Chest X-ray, AP view. Patient: 70 years old, sex M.
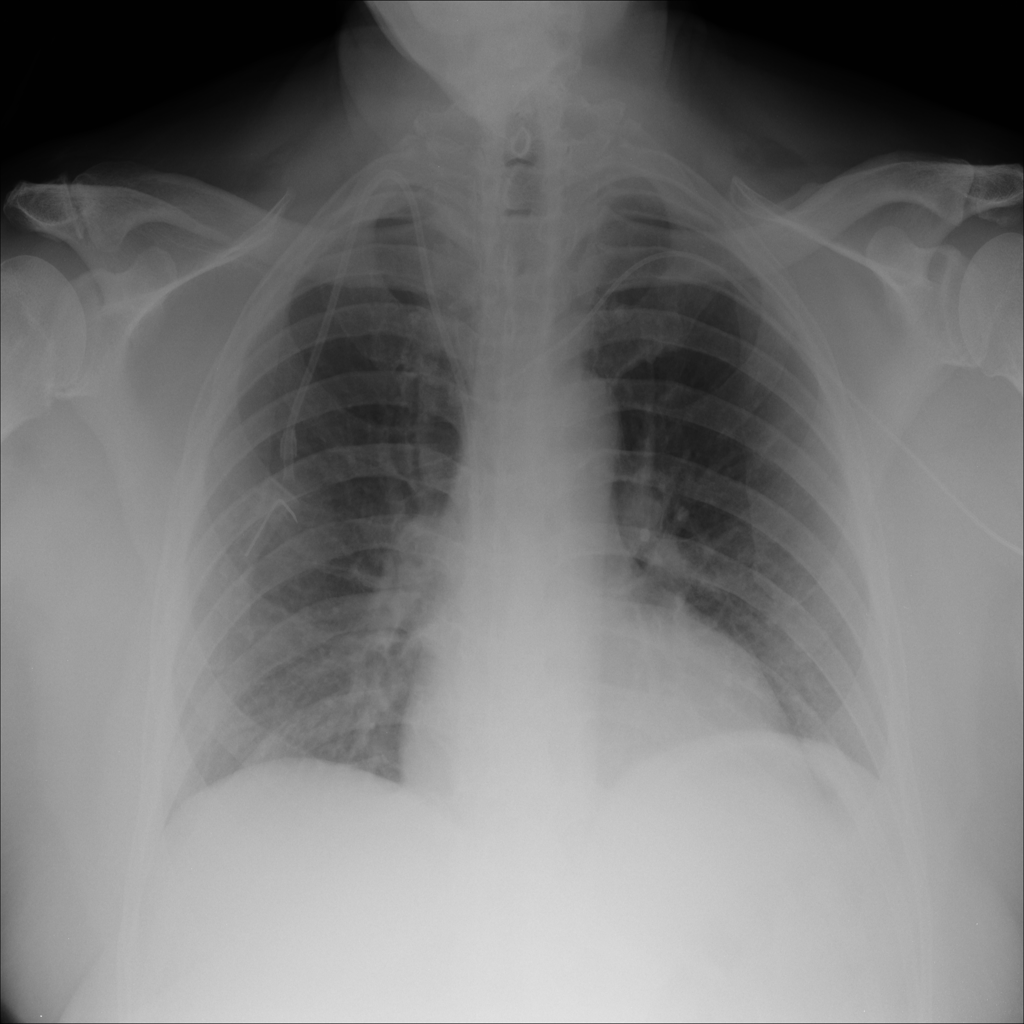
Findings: No Finding